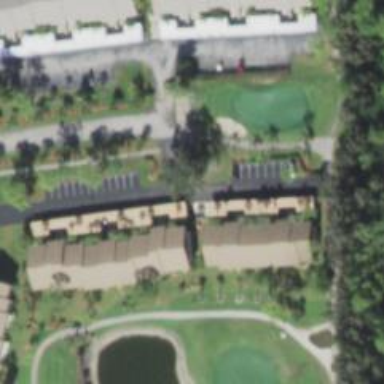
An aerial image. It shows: Pathway for golfing.